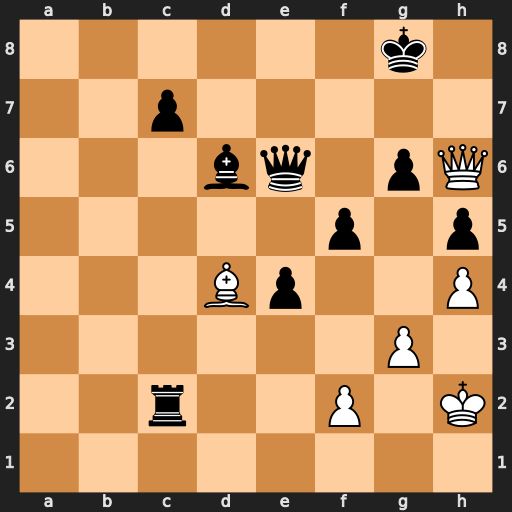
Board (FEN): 6k1/2p5/3bq1pQ/5p1p/3Bp2P/6P1/2r2P1K/8
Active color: w
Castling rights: -
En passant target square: -
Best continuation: Qg7#